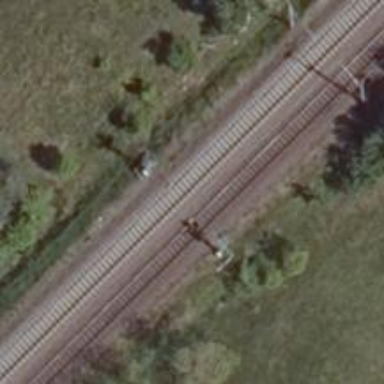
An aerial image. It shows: Railway signal.